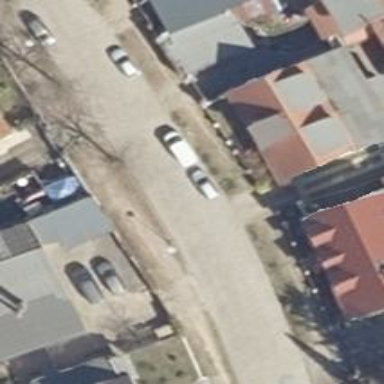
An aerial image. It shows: Residential road.